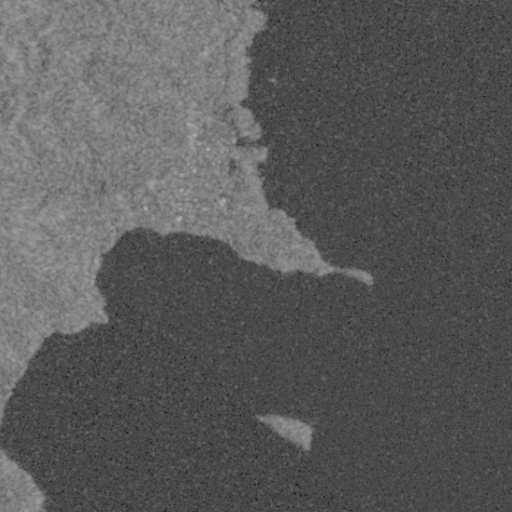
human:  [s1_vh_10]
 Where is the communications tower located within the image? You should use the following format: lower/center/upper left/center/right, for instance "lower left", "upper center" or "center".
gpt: The communications tower is located in the center of the image.
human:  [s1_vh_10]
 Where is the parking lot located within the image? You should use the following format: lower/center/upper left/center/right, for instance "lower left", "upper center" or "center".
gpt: The parking lot is located in the upper center of the image.
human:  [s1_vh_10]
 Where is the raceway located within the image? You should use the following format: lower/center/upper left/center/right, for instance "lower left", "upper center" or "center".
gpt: The raceway is located in the upper center of the image.
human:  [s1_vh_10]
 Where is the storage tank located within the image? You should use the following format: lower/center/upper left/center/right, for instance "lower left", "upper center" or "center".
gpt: The storage tank is located in the upper left of the image.
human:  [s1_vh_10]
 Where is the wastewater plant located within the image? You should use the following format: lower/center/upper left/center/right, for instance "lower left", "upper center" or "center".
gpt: The wastewater plant is located in the upper center of the image.
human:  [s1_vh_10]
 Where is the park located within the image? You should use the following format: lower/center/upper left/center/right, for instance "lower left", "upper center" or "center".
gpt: There is no park in the image.

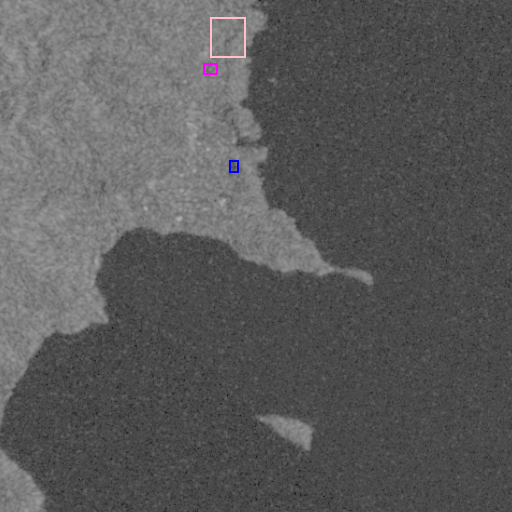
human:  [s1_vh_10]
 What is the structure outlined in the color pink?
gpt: The structure outlined in pink is a crop field.
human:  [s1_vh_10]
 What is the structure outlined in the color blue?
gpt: The structure outlined in blue is a park.
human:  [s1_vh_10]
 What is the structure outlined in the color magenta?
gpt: The structure outlined in magenta is a wastewater plant.
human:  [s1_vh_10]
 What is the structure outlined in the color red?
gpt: There is no red outline.